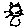
Label: cat